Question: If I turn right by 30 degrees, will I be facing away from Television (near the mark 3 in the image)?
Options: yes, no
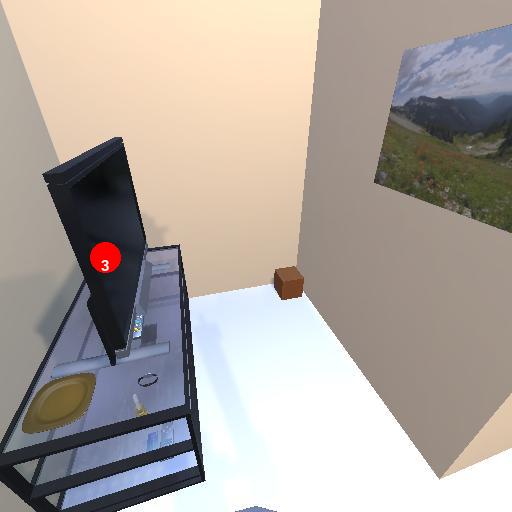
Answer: yes